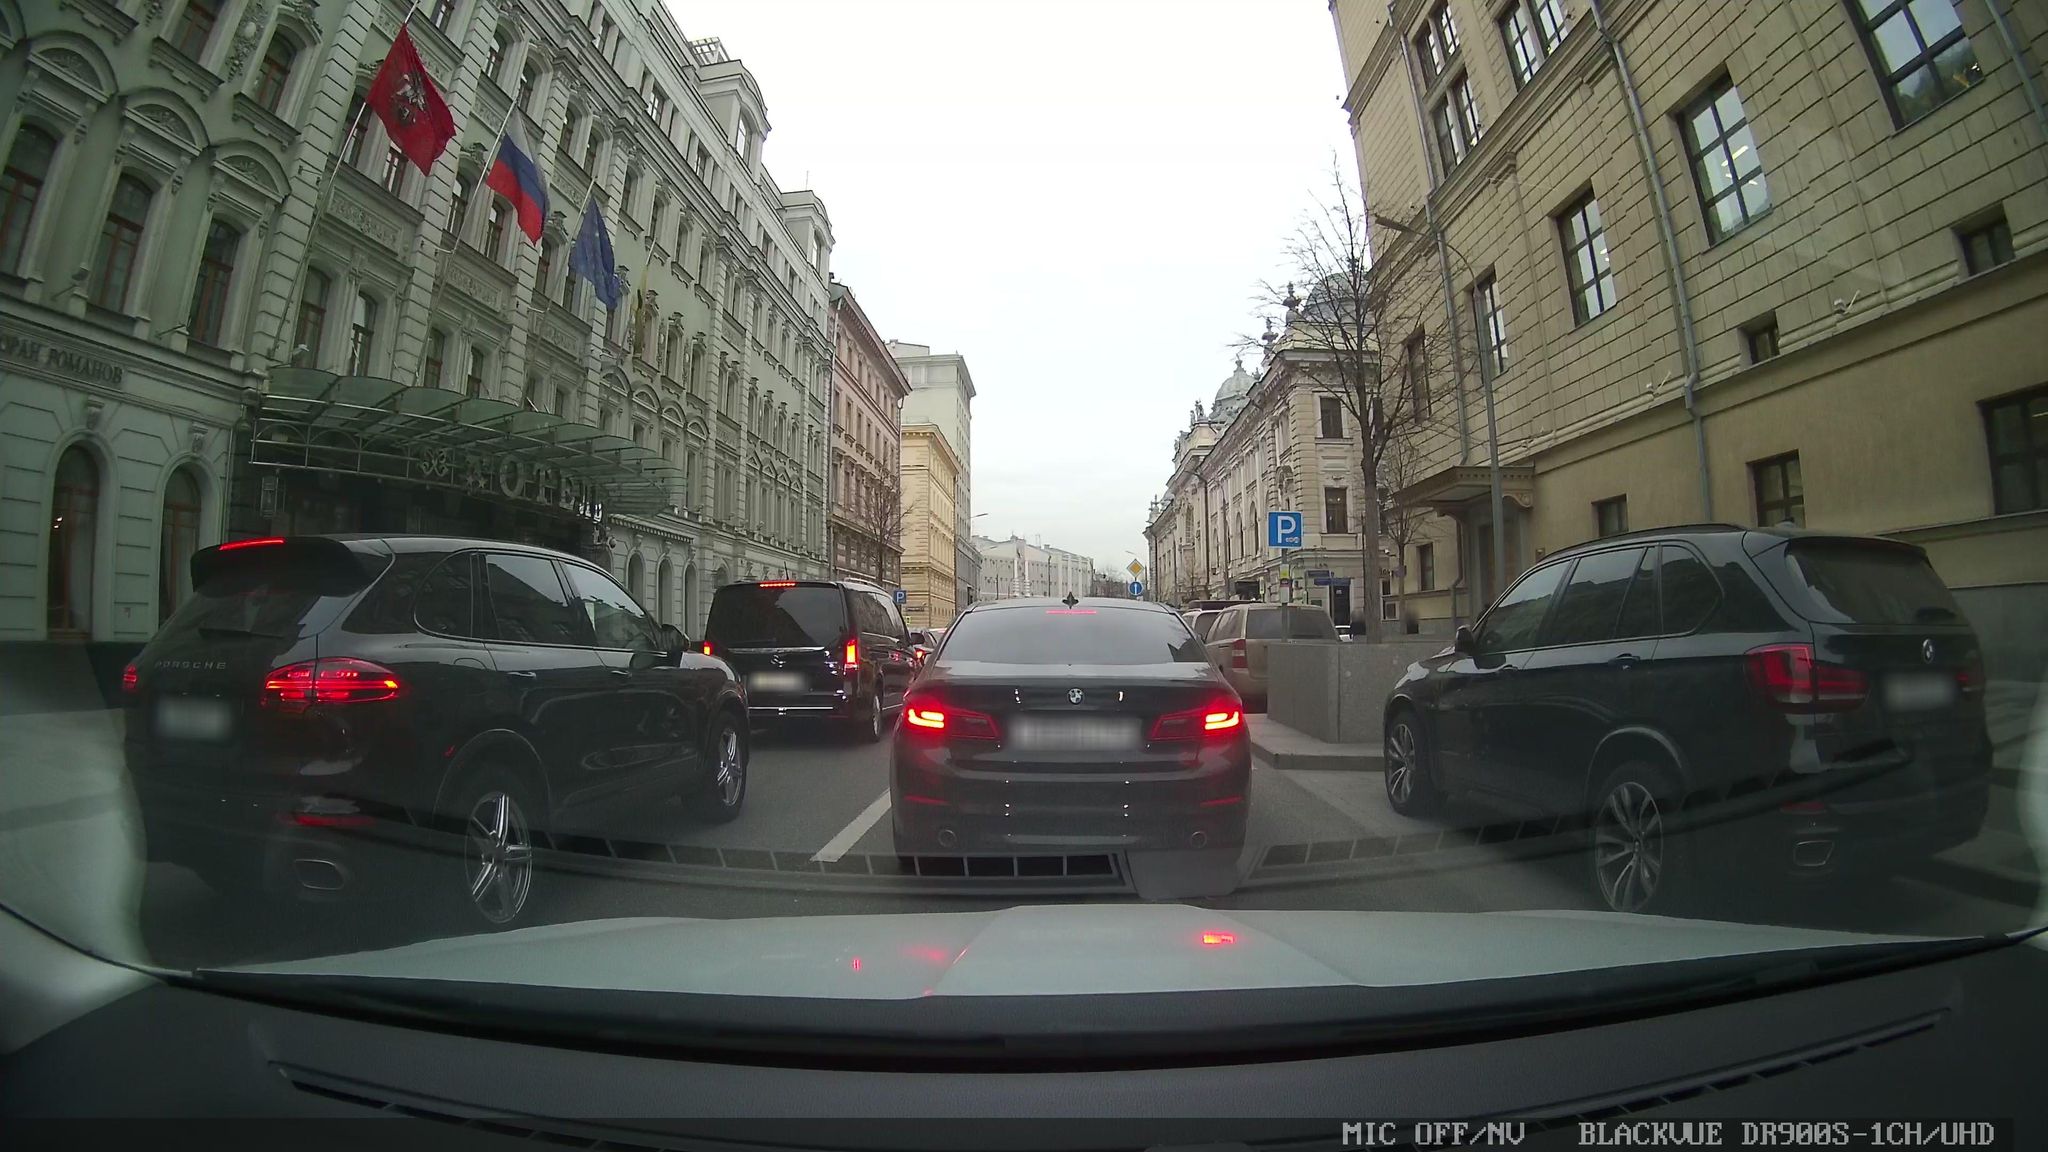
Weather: cloudy
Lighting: day
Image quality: good
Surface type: driving surface
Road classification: tertiary
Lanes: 2
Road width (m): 4.5
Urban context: urban centre
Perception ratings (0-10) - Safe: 4.68, Lively: 8.86, Beautiful: 3.86, Boring: 3.05, Depressing: 3.98, Wealthy: 3.82